Question: How to check the button is located in specific area, i have two button and user make an rectangle drawn by mouse.
How can check if the button is located in the rectangle area to make an action if located true ?
This image from my Winform when make an rectangle contain my buttons, I want when find the buttons located in the rectangle area make an action

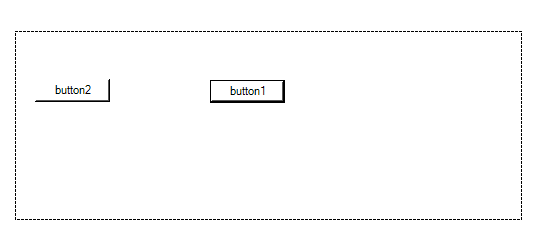
Answer: Just use the <URL> like this:
'''
if (_yourSelectionRectangle.Contains(new Rectangle(button4.Location, button4.Size))
{
...
}
'''